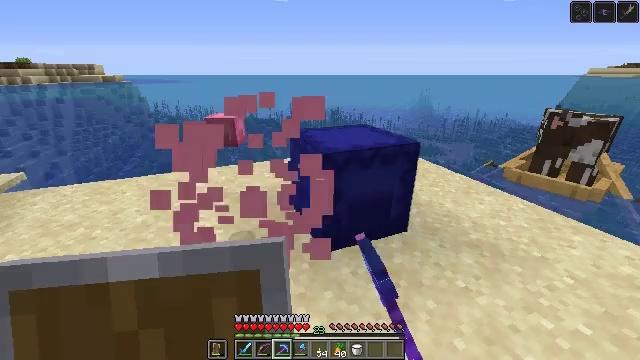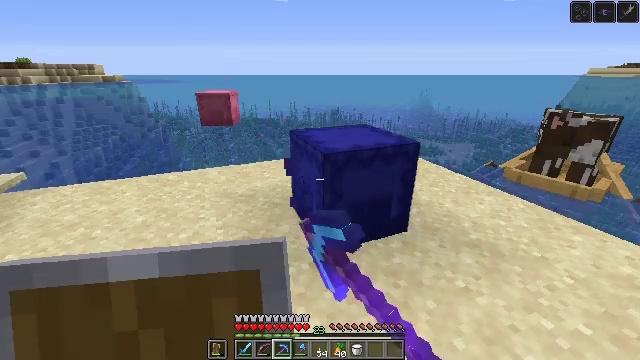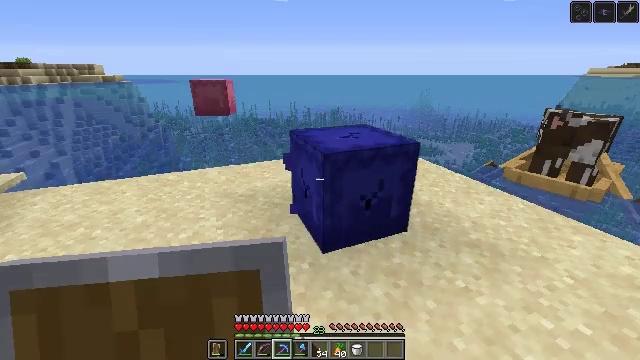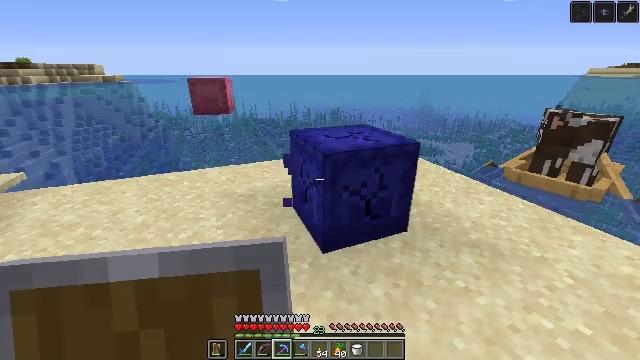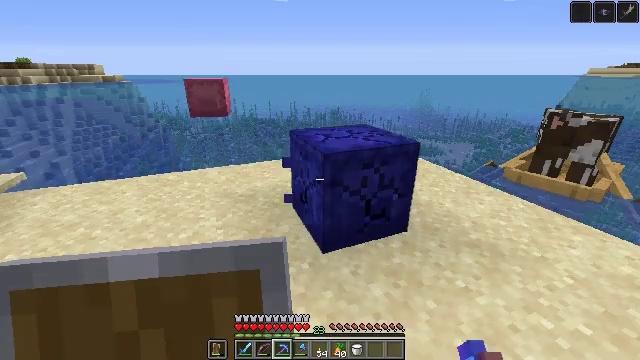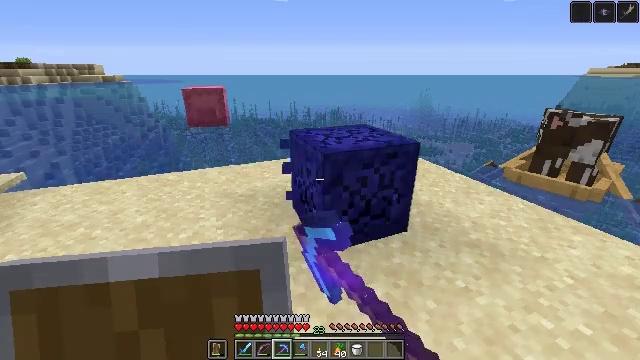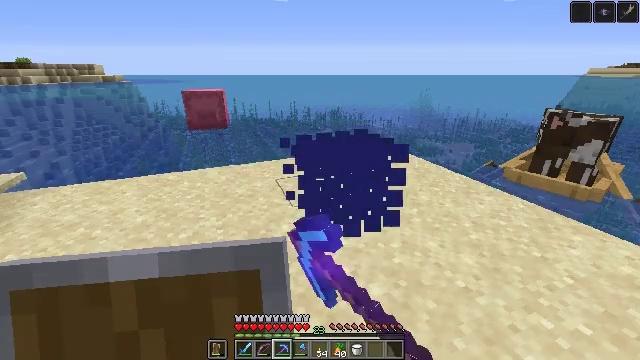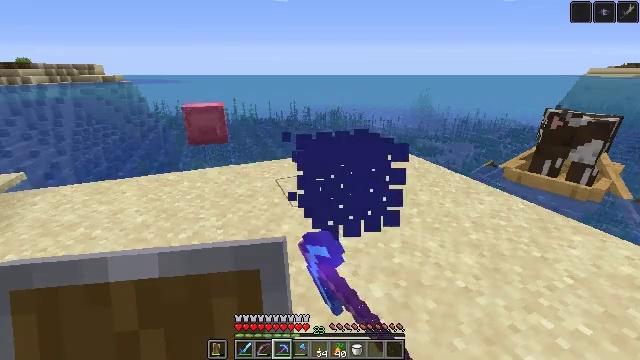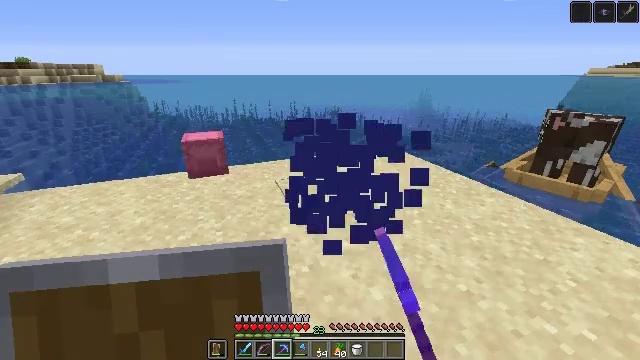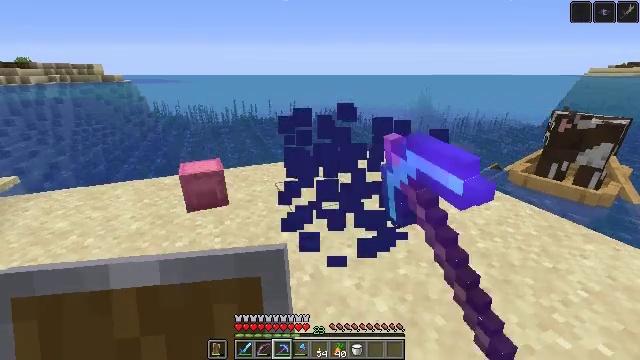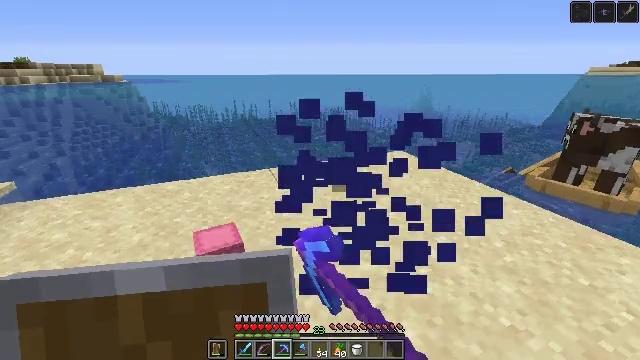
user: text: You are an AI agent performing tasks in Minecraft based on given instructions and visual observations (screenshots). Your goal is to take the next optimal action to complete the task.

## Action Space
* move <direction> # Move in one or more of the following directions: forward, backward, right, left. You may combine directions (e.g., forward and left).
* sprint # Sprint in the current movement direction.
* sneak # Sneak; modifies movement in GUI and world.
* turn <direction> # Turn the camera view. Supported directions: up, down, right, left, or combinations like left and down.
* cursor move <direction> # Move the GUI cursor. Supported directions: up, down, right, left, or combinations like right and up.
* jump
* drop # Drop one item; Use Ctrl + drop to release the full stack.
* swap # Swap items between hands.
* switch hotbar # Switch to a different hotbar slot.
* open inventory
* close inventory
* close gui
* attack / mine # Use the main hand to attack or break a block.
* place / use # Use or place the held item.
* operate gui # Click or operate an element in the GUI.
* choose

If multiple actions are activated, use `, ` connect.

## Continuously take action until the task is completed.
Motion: motion action
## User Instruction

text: Mine the blue shulker box.
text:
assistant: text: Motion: attack / mine
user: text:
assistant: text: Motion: attack / mine
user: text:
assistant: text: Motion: attack / mine
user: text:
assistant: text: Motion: attack / mine
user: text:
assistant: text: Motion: attack / mine
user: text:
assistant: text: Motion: attack / mine
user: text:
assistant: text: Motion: attack / mine
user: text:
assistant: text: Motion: move forward, attack / mine
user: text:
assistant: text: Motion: move forward and move left, attack / mine
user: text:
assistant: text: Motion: move forward and move left
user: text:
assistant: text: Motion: no_op